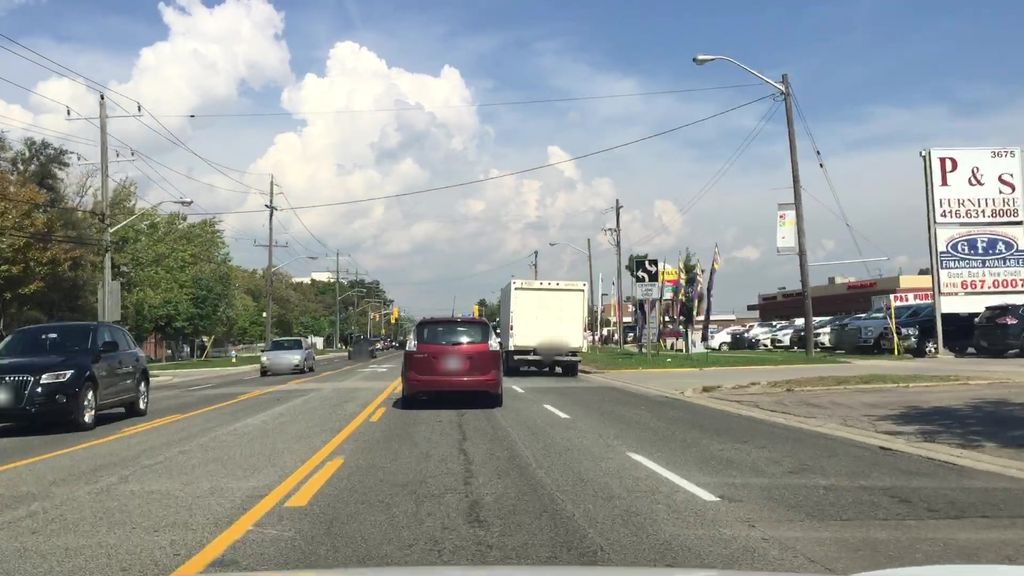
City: toronto